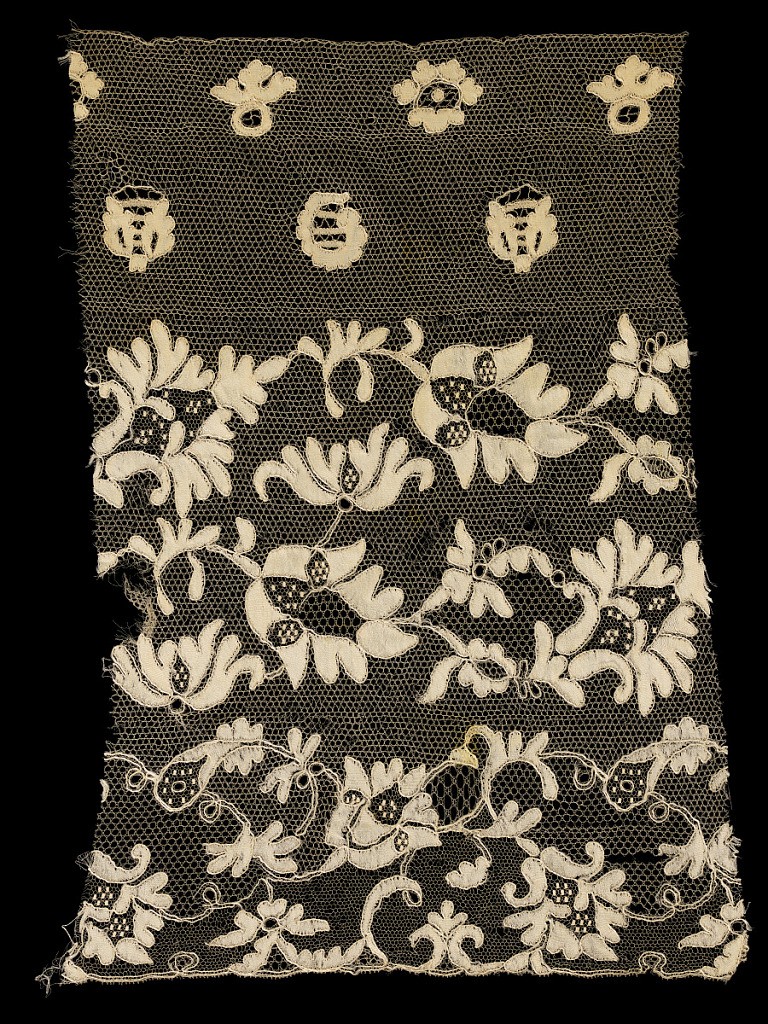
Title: Fragment
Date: early 19th century
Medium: silk Technique: bobbin lace, "blonde"
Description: Fragment of continuous floral patterns | fragment of continuous floral pattern ???